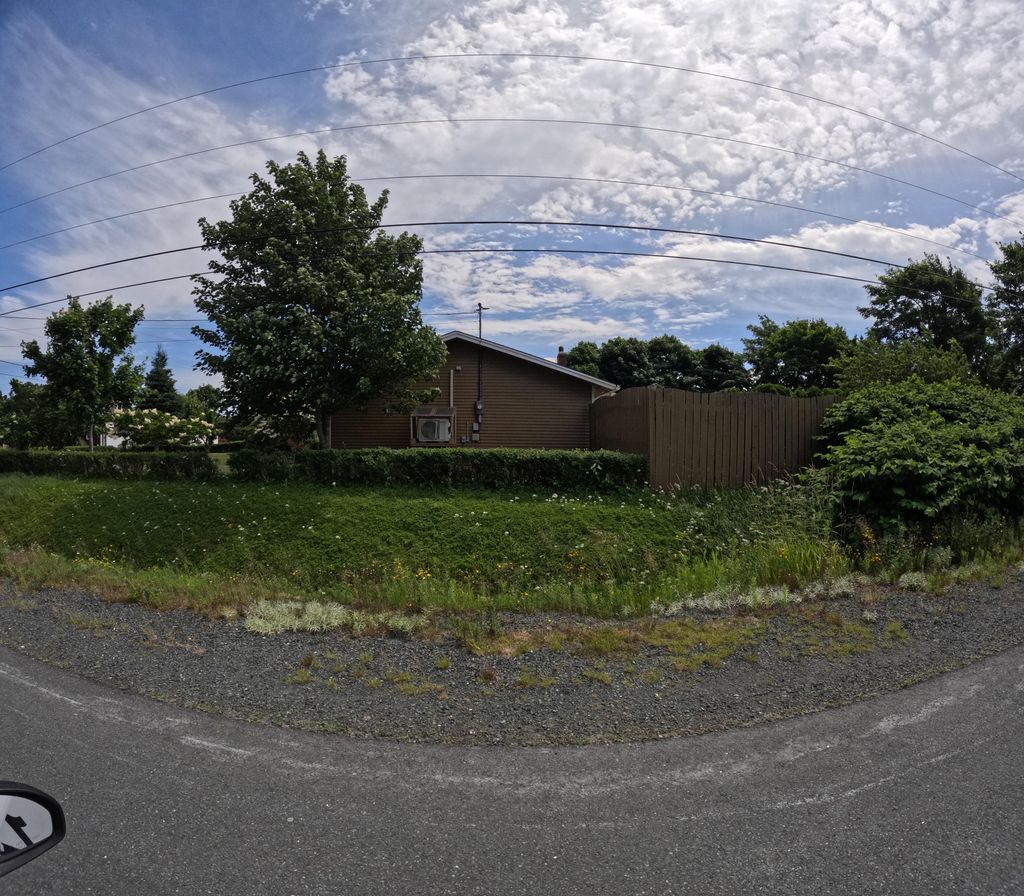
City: st_johns